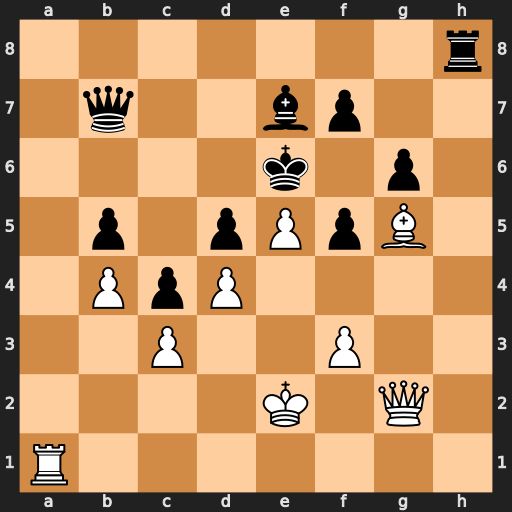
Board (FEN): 7r/1q2bp2/4k1p1/1p1pPpB1/1PpP4/2P2P2/4K1Q1/R7
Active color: w
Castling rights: -
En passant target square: -
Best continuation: Bxe7 Kxe7 Qg5+